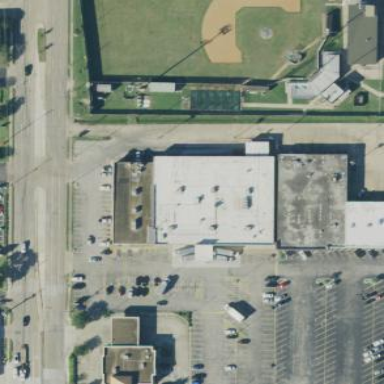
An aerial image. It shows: Building.